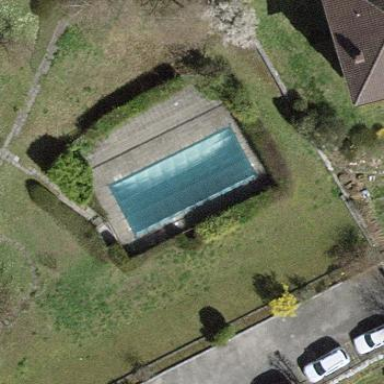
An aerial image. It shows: Swimming pool located in leisure land.